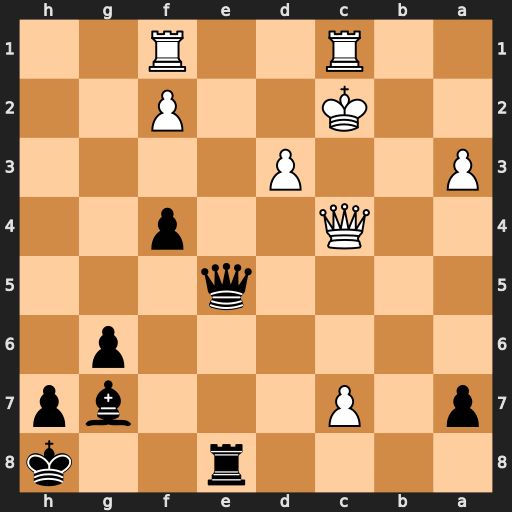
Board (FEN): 4r2k/p1P3bp/6p1/4q3/2Q2p2/P2P4/2K2P2/2R2R2
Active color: b
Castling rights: -
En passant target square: -
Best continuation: Qb2+ Kd1 Qe2#